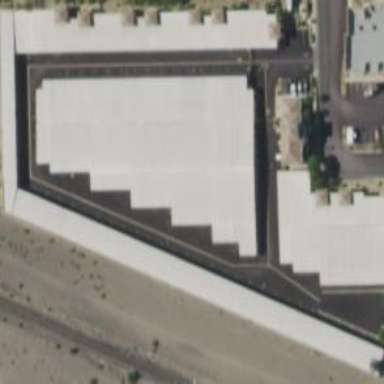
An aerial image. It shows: Building used for storage rental.